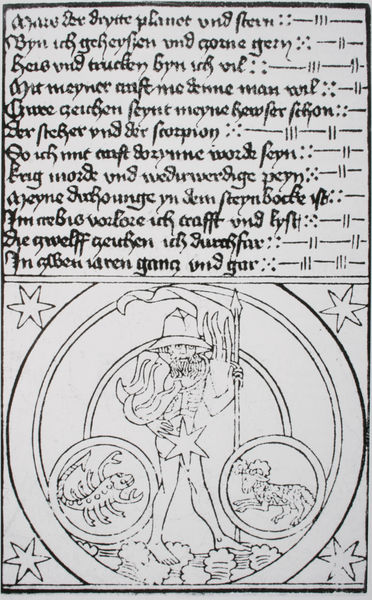
Titel: Baseler Holzschnitte, Mars
Standort: Schweinfurt
Institution: Bibliothek Otto Schäfer
Schlagwörter: akt, himmel, körper, mann, nackt, umhang, wasser, weiß, wolken, grau, hut, schwarz, zeichnung, tiere, tuch, wolke, bart, bärtig, rahmen, bild, figur, mantel, drei, verbindung, renaissance, kreis, rund, beine, deutschland, kopfbedeckung, holzschnitt, schrift, papier, stab, fahne, grafik, graphik, linien, füsse, rand, banner, lanze, inschrift, deutsch, schriftzeichen, striche, gestalt, barfuss, symetrie, tusche, mond, lamm, buch, medaillon, stern, symmetrisch, scheibe, druck, schnitt, schwarz-weiss, sternbild, sterne, stich, illustration, text, buchstaben, soldat, waffe, kreise, bleistift, helm, allegorie, entwurf, buchdruck, gotisch, mittelalter, gedicht, löwe, speer, zeilen, dürer, doppelkreis, kupferstich, bock, stier, sternzeichen, sten, konzentrisch, altdeutsch, handschrift, krebs, planet, latein, wörter, widder, kalender, buchillustration, steinbock, sper, druckschrift, kobold, astrologie, tierkreis, tierkreiszeichen, kreiz, ram, wassermann, text buchstaben, msnn, skorpion, strene, terne, planeten, zodiac, zodiak, scorpion, aszendent, personifiziert, sterns, sthrift, tierkreise, sternkreiszeichen, monatsbild, althochdedeutsch, ramm, sternde